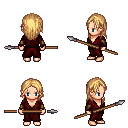
a pixel art fantasy rpg character, female body template, human, light skin, red robe, metal pants, light blonde long hairstyle, cloth bracers, spear, four views (front, back, left, right), 2x2 character sprite sheet, small pixel art, hard edges, no anti-aliasing